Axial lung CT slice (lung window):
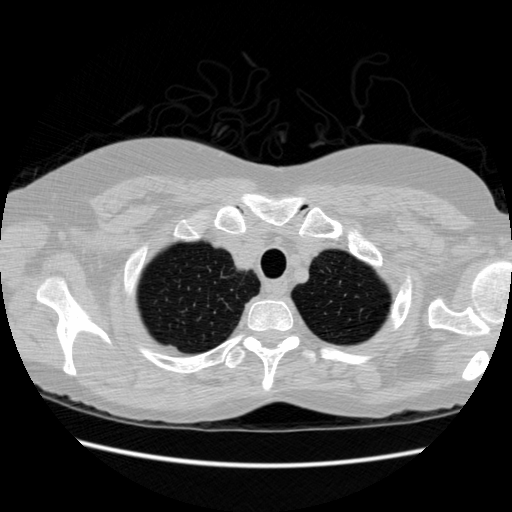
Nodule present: no